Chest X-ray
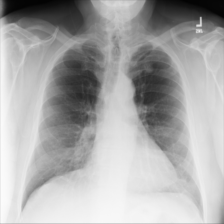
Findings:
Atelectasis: negative
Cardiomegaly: negative
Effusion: negative
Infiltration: negative
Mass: negative
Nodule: negative
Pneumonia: negative
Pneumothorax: negative
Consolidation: negative
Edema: negative
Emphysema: negative
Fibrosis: negative
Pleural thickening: positive
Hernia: negative